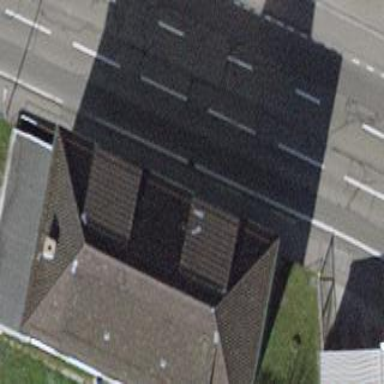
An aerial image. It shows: Detached building with hipped roof shape.